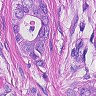
Metastatic tissue present: yes